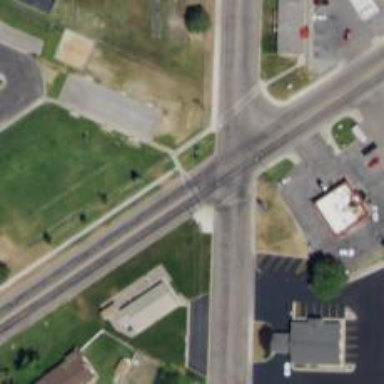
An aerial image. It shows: Marked road crossing with lines.